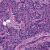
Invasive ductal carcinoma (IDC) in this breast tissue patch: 1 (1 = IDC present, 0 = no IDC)